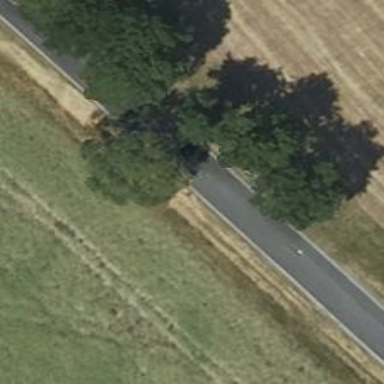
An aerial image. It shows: Secondary road with asphalt surface.